Question: How do I calculate this <URL> mathematical notation? or how is it converted to easier pseudo code?

I am trying to understand this concept to implement a text readability analyzer.
Is it like the following? altough ... how is what comes after 0.1579 and 0.0496 calculated?
'''
0.1579 ( (difficult words - words) * 100 ) + 0.0496 (words - sentences)
'''
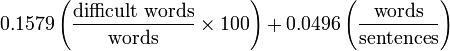
Answer: The given formula will be written as follows in the most common programming languages:
'''
(0.1579 * ((difficultWords / words) * 100)) + (0.0496 * (words / sentences))
'''
The above expression will work in Python, Ruby, Javascript, Java, C, C++, C#, etc. Notice that we use '*' for multiplication (you can't omit the operator) and '/' for division, and we add as many parentheses as needed to eliminate any ambiguities in evaluation order.
When you're actually implementing the above code you'll have to be careful with divisions - some languages (for example: Java, Python 2.x) will truncate decimals if both operands are integer values. To get around this problem you can either declare the variables 'difficultWords', 'words' and 'sentences' using a data type that allows for decimals (say, 'double') or you can explicitly convert the variables to a decimal data type at the time of performing the division. For example, the formula will look like this in Java:
'''
(0.1579 * (((double) difficultWords / words) * 100)) + (0.0496 * ((double) words / sentences))
'''